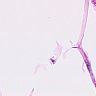
Metastatic tissue present: no